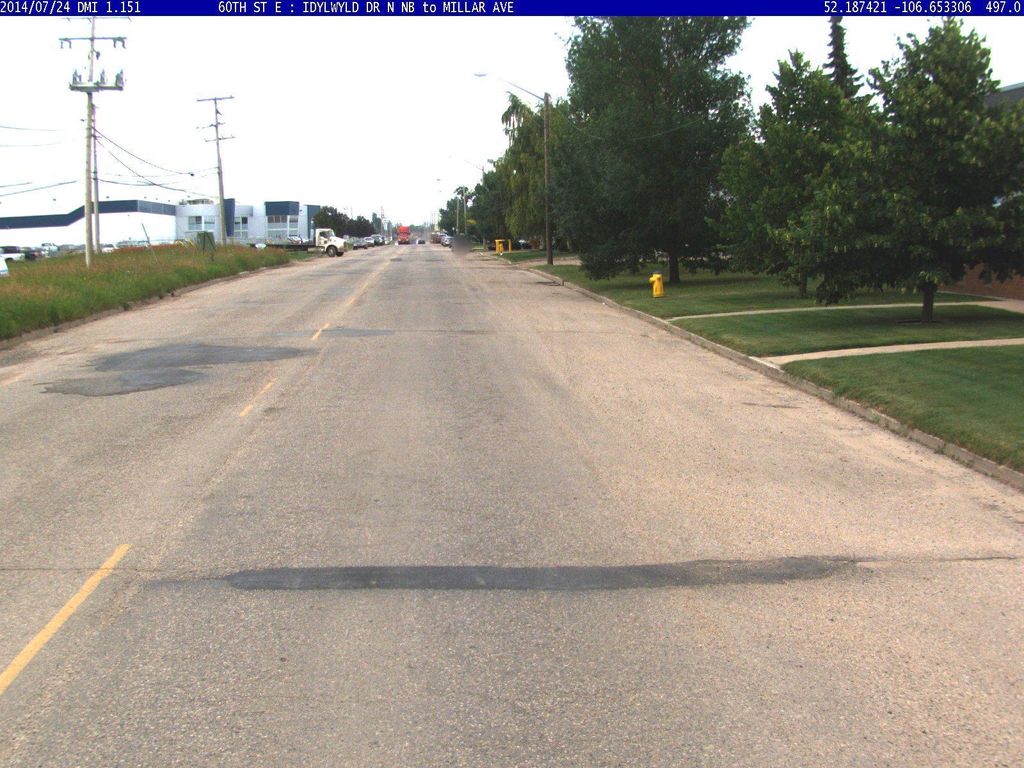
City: saskatoon